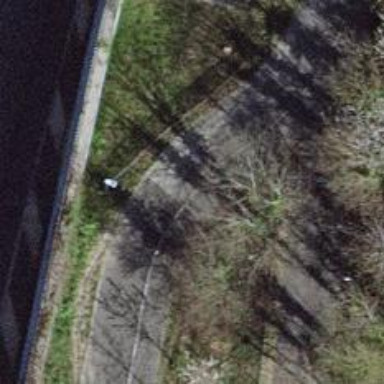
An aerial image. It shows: Bollard barrier.